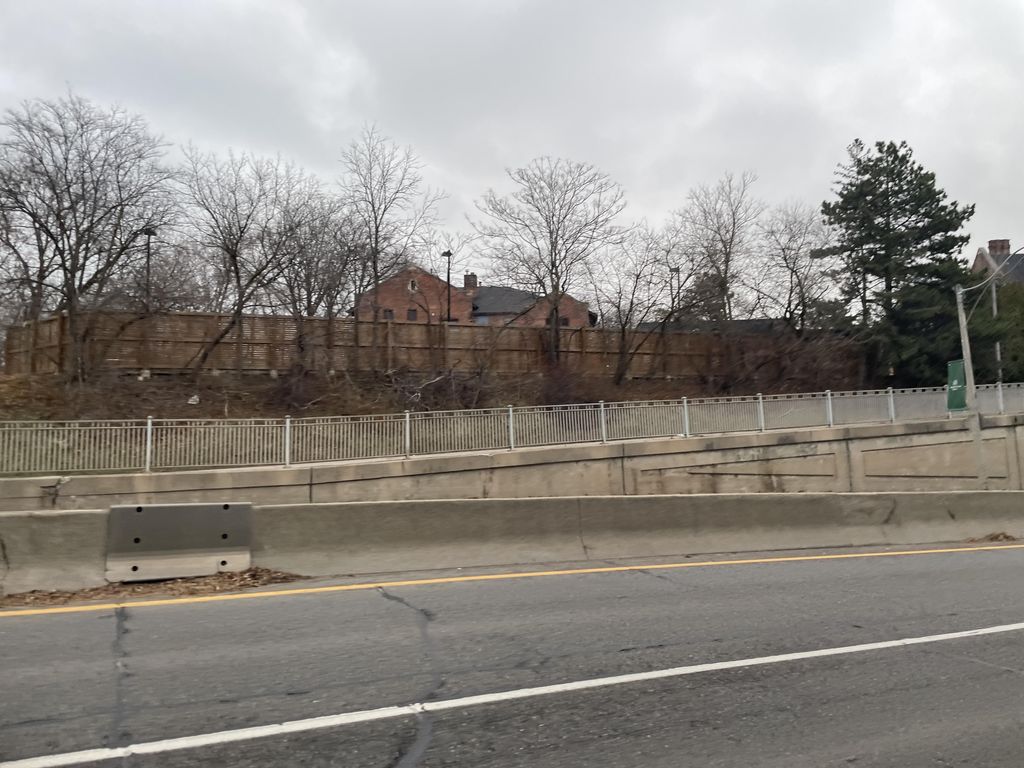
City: toronto